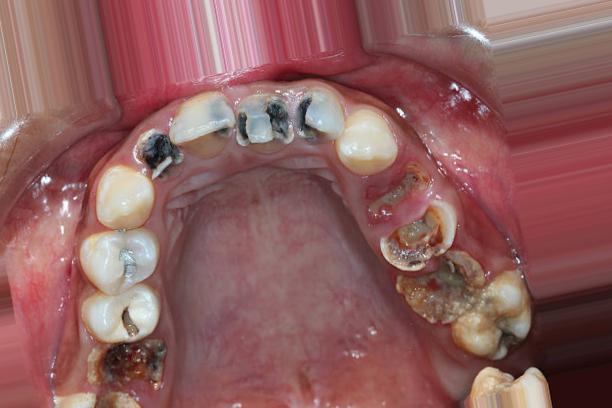
Condition: Caries